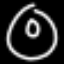
Label: donut